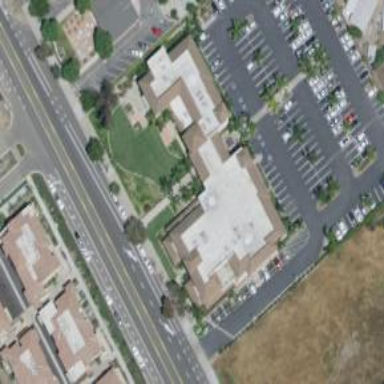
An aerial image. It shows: Clinic building offering healthcare services.